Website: crate-barrel
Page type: billing-address
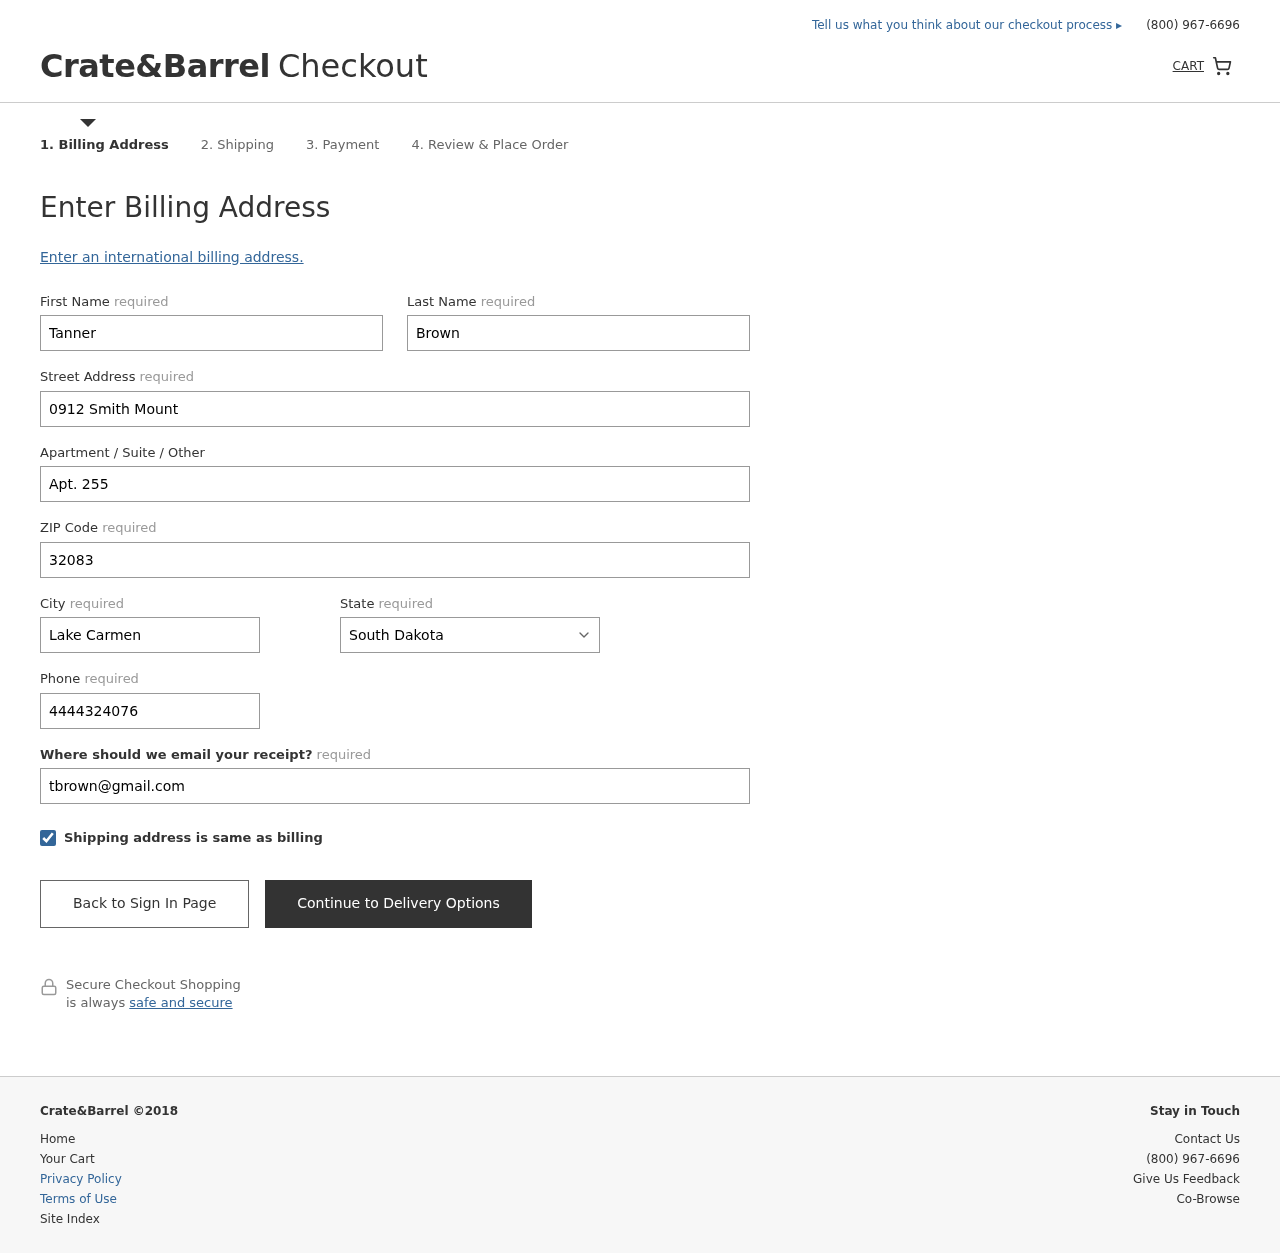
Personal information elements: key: PII_STATE
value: South Dakota
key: PII_FIRSTNAME
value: Tanner
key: PII_LASTNAME
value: Brown
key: PII_STREET
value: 0912 Smith Mount
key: PII_STREET2
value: Apt. 255
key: PII_POSTCODE
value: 32083
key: PII_CITY
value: Lake Carmen
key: PII_PHONE
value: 4444324076
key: PII_EMAIL
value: tbrown@gmail.com